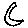
Label: moon